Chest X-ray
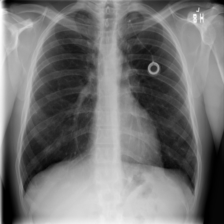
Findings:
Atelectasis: negative
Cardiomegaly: negative
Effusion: negative
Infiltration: negative
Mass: negative
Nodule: negative
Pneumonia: negative
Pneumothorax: negative
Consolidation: negative
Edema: negative
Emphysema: negative
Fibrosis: negative
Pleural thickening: negative
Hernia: negative